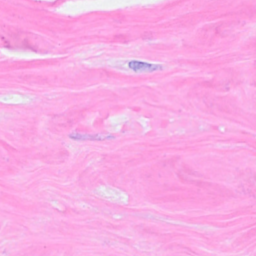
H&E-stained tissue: Breast